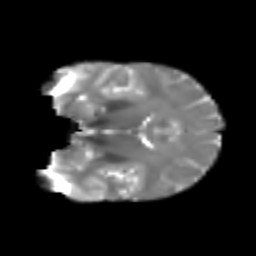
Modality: T2w
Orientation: coronal
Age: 29
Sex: male
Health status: healthy